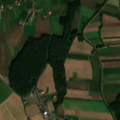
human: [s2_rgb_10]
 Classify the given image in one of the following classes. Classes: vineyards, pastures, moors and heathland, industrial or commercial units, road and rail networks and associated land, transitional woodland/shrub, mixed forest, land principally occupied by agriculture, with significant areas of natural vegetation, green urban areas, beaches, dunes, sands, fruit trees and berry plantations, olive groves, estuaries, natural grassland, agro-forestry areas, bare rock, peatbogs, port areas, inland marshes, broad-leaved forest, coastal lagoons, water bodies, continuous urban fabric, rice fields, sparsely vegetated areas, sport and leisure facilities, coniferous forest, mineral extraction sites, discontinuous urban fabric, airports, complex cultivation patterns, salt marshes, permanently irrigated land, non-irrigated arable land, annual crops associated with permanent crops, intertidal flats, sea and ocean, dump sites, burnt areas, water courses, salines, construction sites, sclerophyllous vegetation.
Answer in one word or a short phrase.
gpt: non-irrigated arable land, broad-leaved forest, coniferous forest